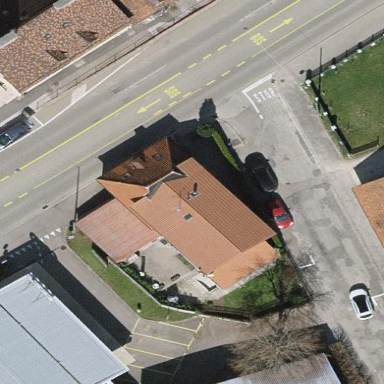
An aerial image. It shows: Residential building with side-hipped roof shape.